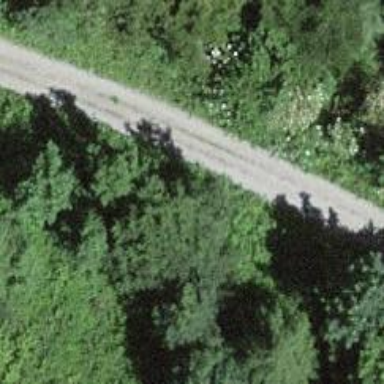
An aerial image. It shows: Path.